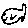
Label: fish